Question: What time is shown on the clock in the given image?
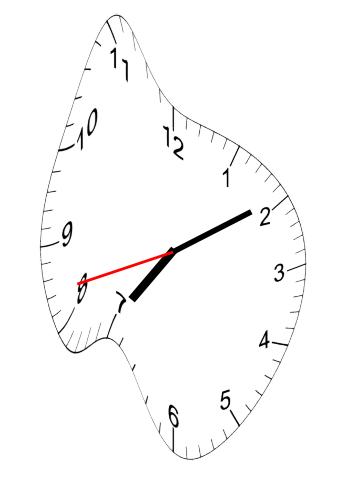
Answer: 07:09:42